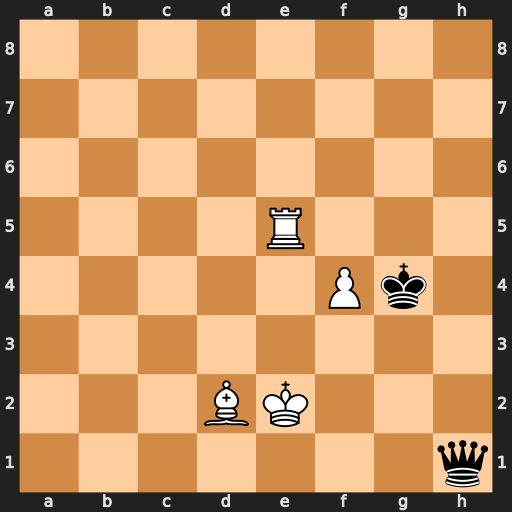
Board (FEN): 8/8/8/4R3/5Pk1/8/3BK3/7q
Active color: w
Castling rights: -
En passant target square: -
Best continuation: Rg5+ Kh4 Be1+ Kh3 Rh5+ Kg4 Rxh1